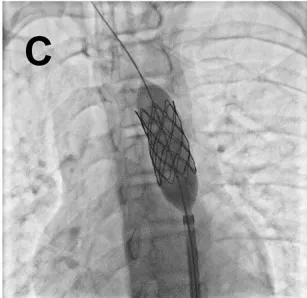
Balloon dilatation, and ,endovascular stent implantation in the constricted descending aorta.
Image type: radiology (x_ray)